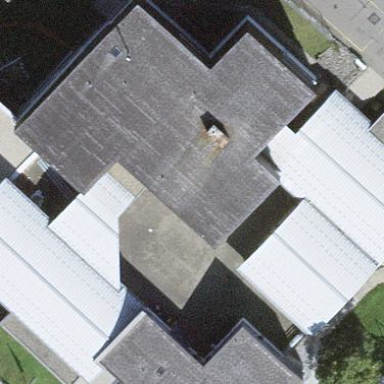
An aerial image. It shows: School building.